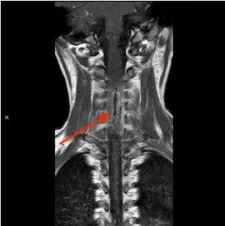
Perioperative magnetic resonance imaging. Postoperative spinal MRI confirmed a subtotal resection of the tumor. Coronal.
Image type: radiology (mri)